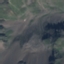
Land use / land cover class: HerbaceousVegetation